Interaction volume radius: 5 \u00c5
Interaction volume height: 10 \u00c5
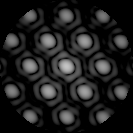
Disorder parameter: 0.02994